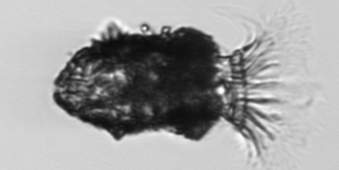
Label: Stenosemella_pacifica